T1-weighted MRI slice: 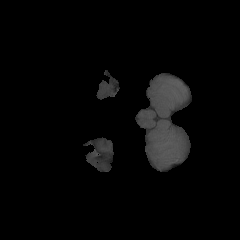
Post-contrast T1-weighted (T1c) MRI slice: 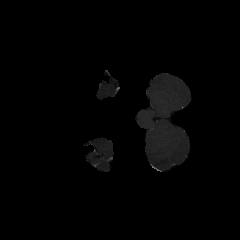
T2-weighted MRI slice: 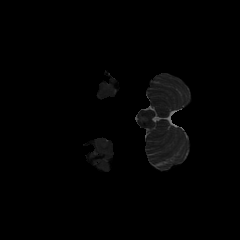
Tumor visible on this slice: no